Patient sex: M
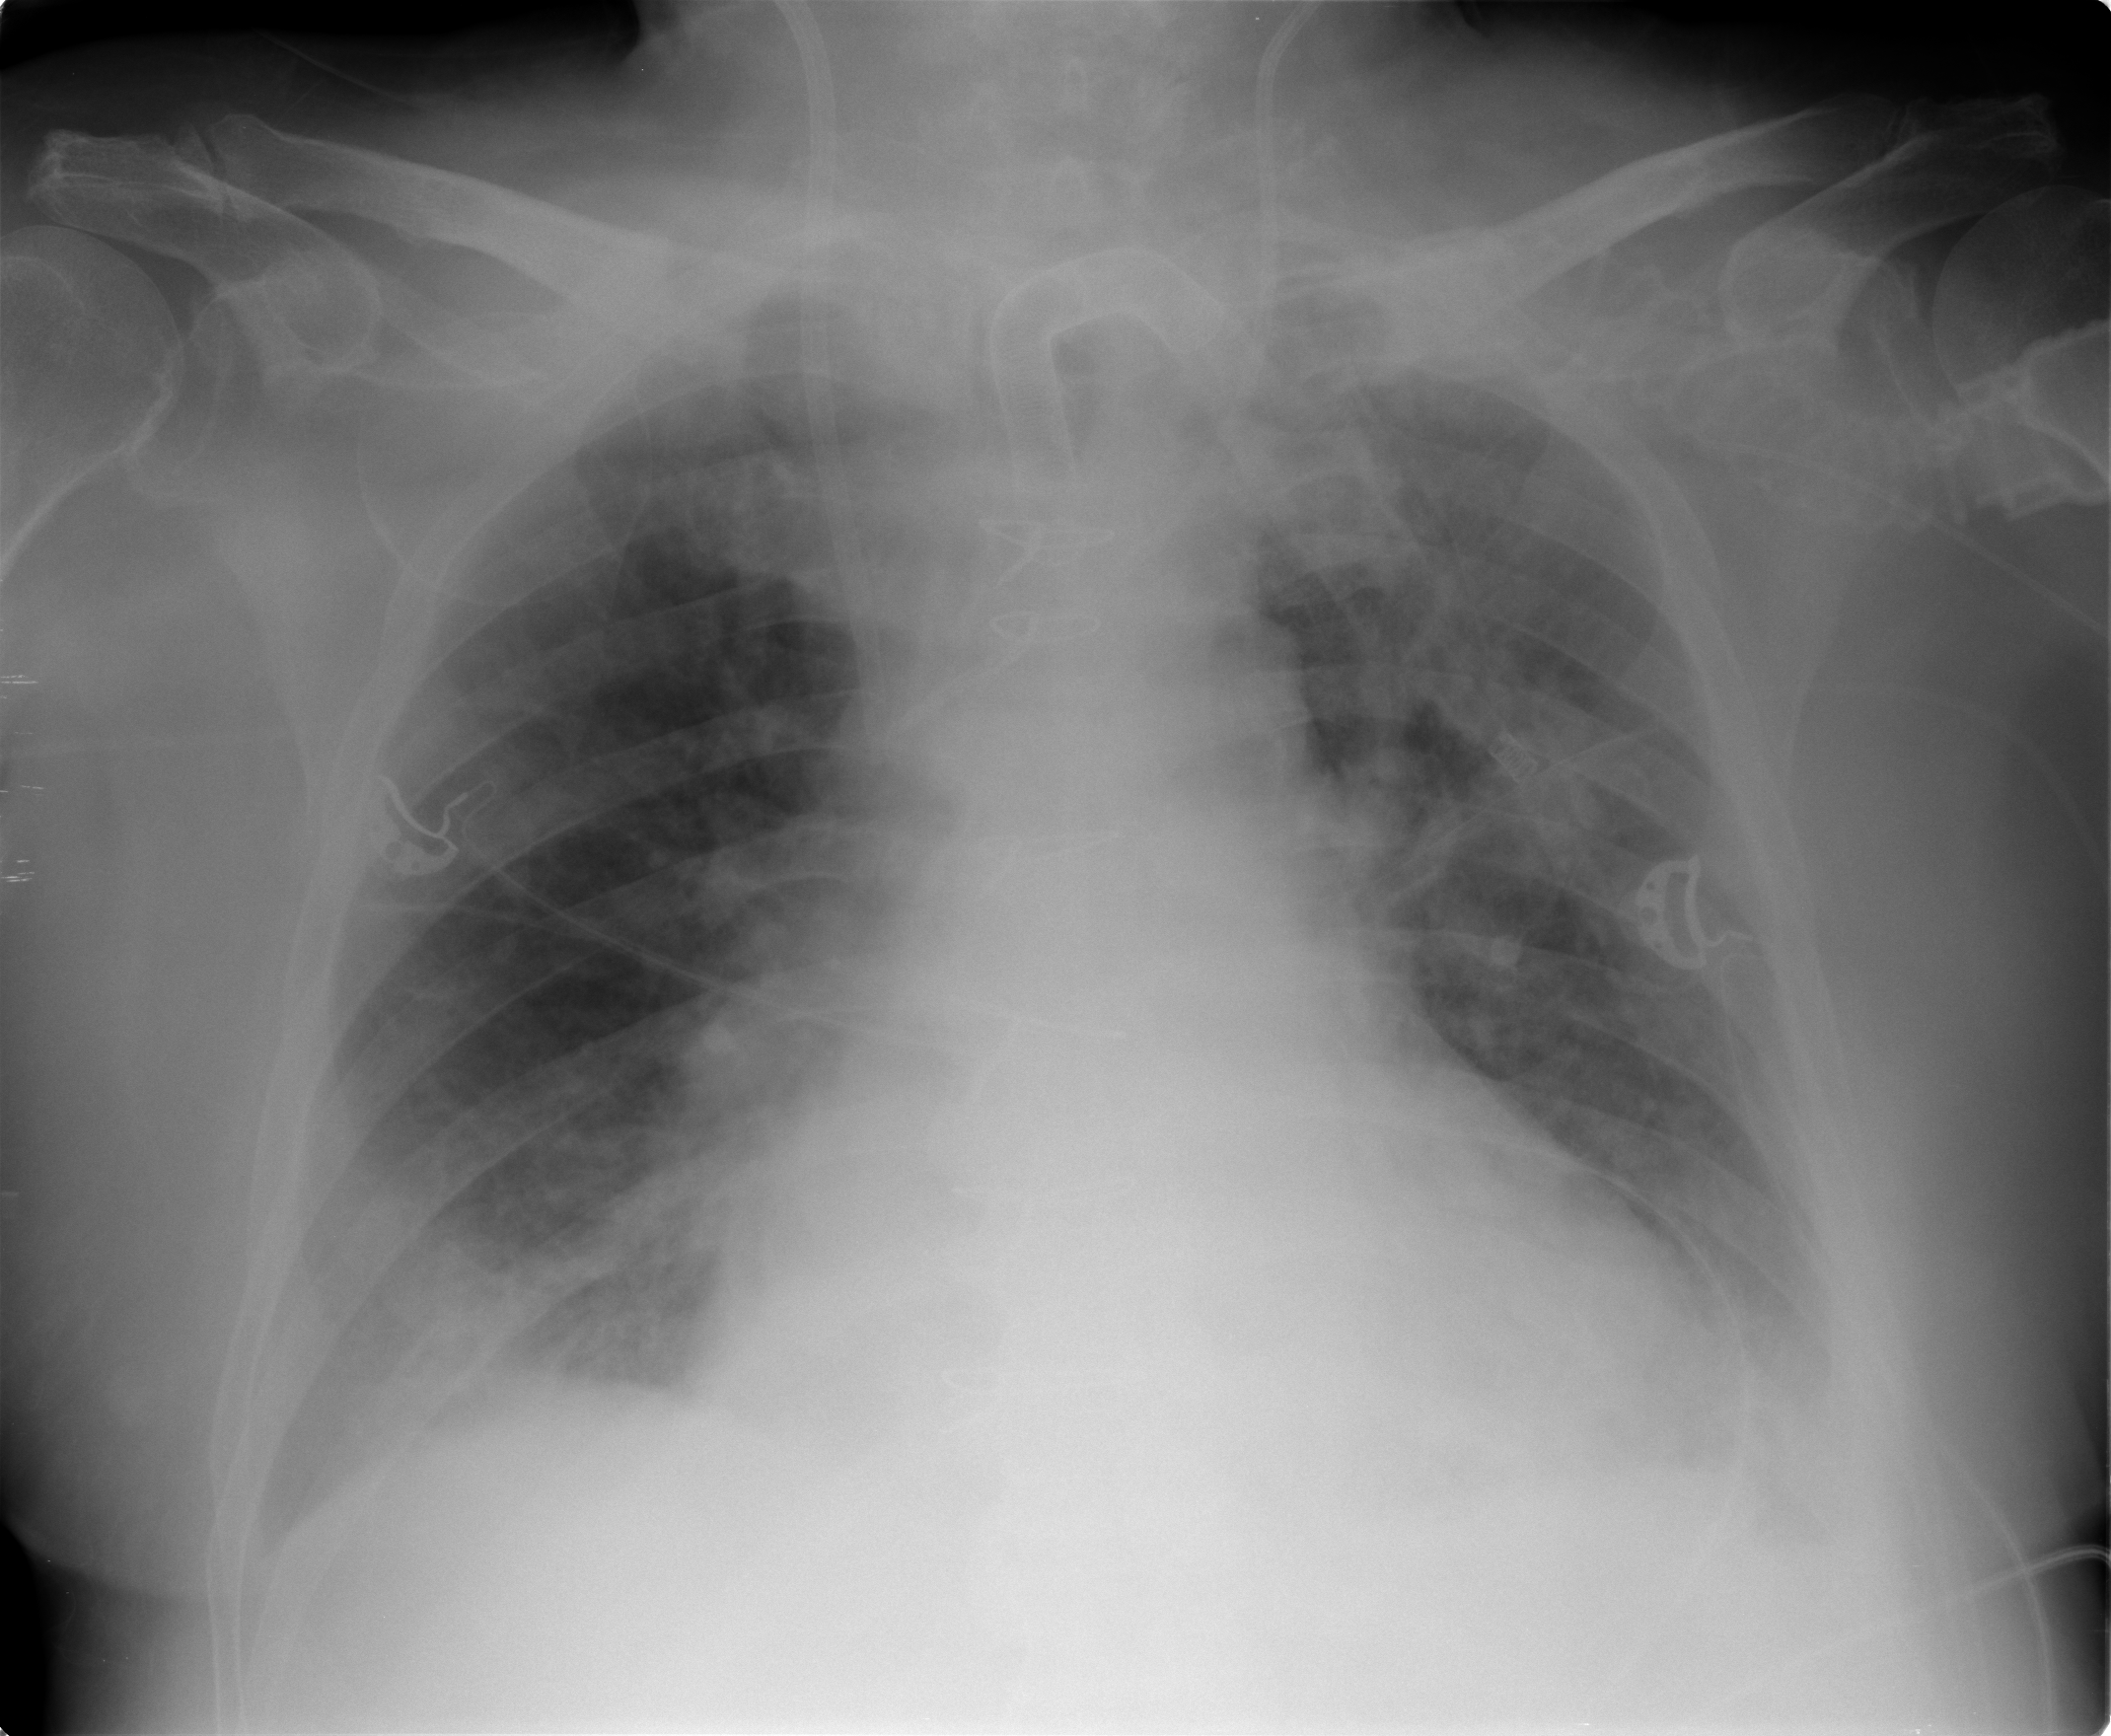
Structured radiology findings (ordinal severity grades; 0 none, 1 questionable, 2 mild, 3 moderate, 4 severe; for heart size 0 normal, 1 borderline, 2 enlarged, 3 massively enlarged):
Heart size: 2
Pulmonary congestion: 2
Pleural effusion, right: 2
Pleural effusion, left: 2
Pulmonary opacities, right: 2
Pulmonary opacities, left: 0
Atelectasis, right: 2
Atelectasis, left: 2